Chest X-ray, AP view. Patient: 53 years old, sex M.
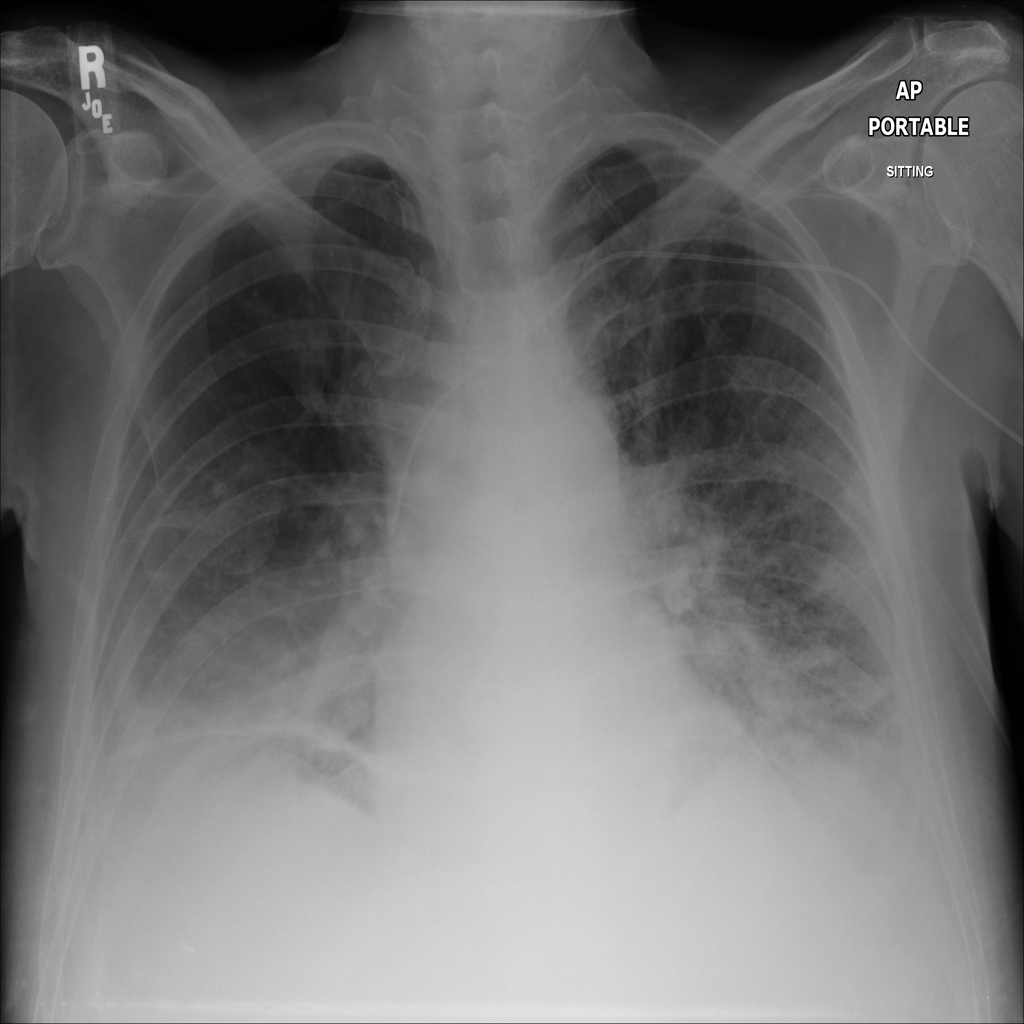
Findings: Atelectasis, Edema, Effusion